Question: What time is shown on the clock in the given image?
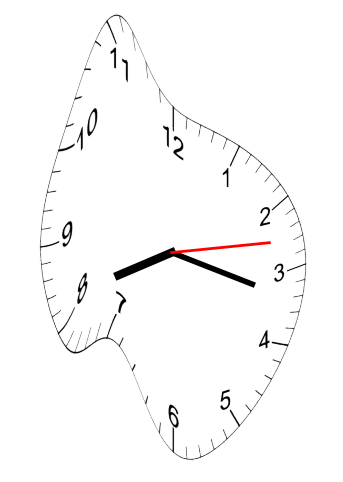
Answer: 08:17:13